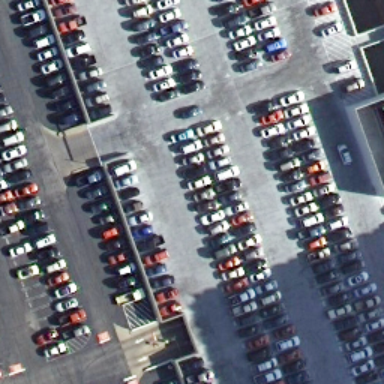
Lots of cars parked in lines in the parking lot .